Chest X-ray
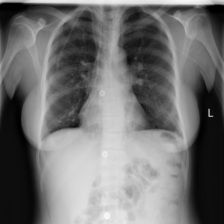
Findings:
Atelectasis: negative
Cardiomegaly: negative
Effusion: negative
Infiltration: negative
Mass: negative
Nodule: negative
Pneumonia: negative
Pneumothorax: negative
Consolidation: negative
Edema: negative
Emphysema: negative
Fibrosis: negative
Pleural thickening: negative
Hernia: negative